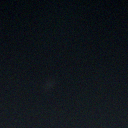
Screen state: off